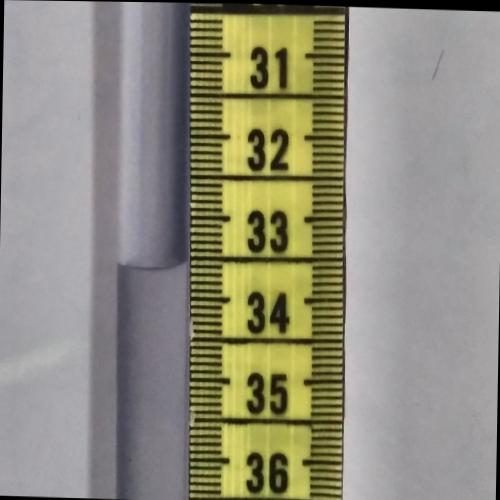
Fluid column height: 33.6 cm